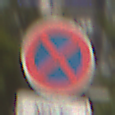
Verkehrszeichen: AbsolutesHalteverbot
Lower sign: ZeitangabenMitBeschraenkungAufWochentage2
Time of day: Midday
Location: Outdoor (Urban)
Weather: Clear
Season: NotSpecified
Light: Natural